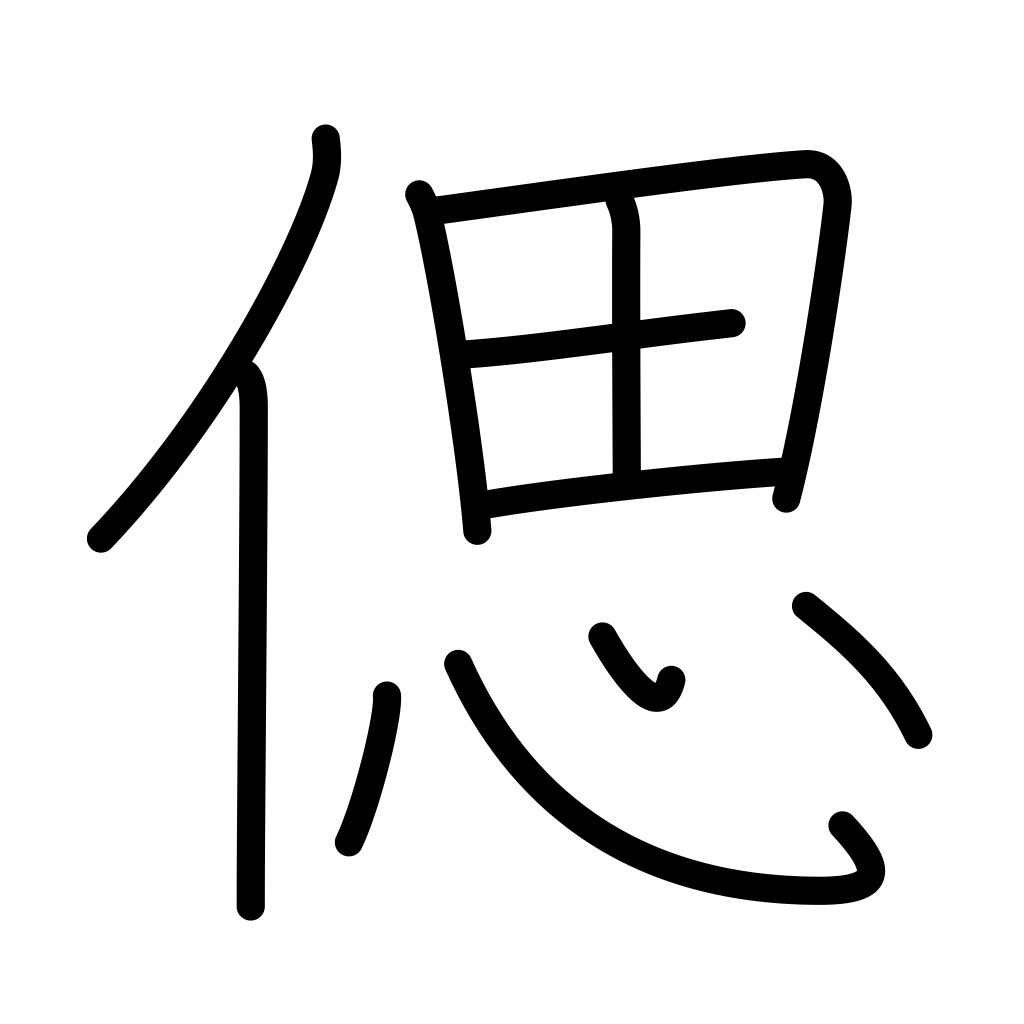
Meaning: recollect, remember